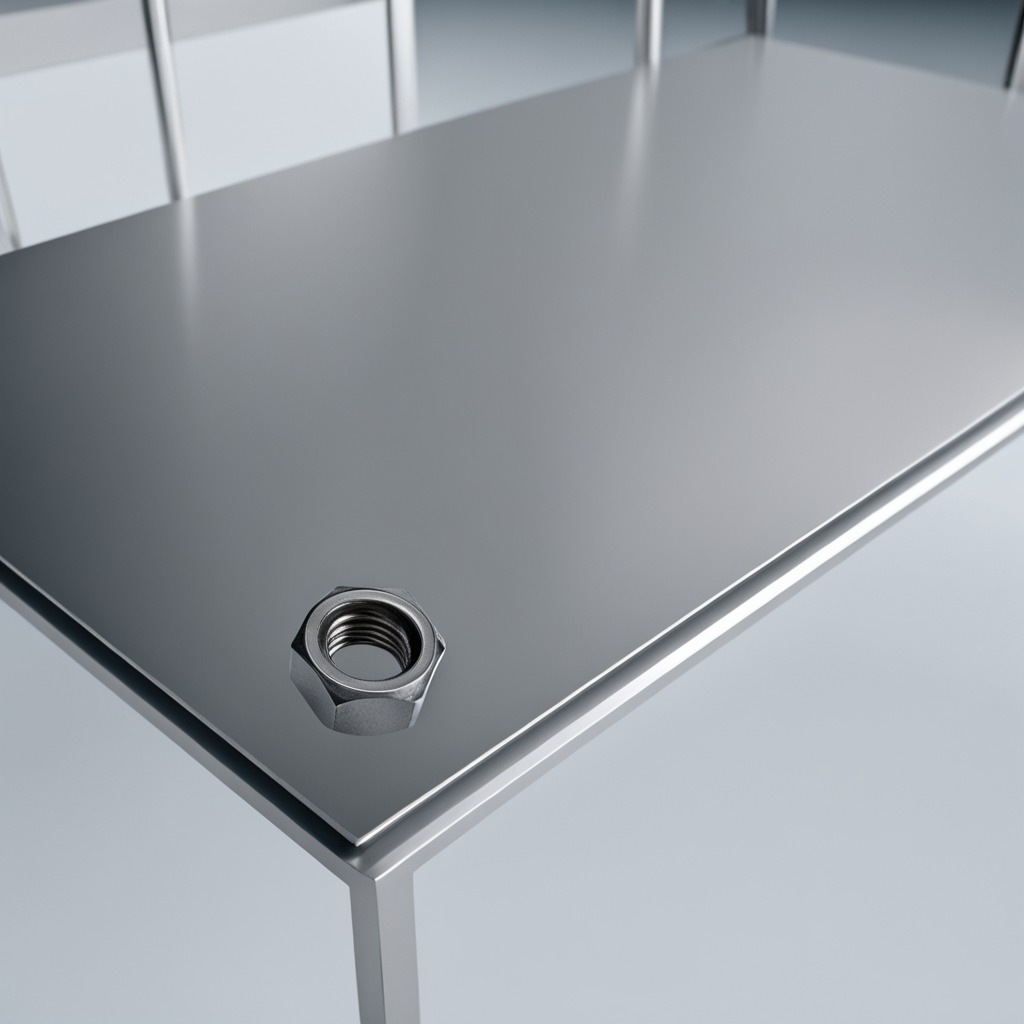
A metal nut is lying on a stainless steel table in a high-end prototyping lab.